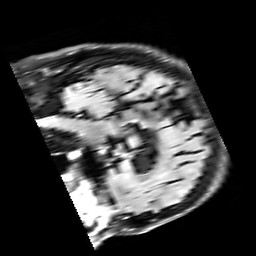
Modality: FLAIR
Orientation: sagittal
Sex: male
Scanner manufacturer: siemens
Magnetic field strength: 3 T
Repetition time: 10 s
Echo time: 0.09 s